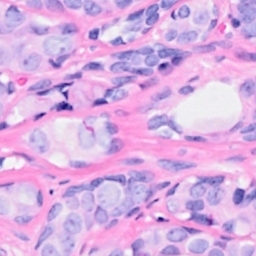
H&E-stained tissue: Breast